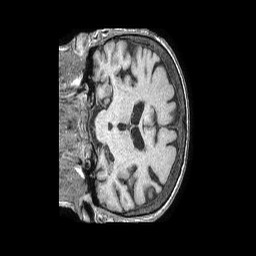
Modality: T1w
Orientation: coronal
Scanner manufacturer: philips
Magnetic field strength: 1.5 T
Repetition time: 0.007627 s
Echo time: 0.003468 s